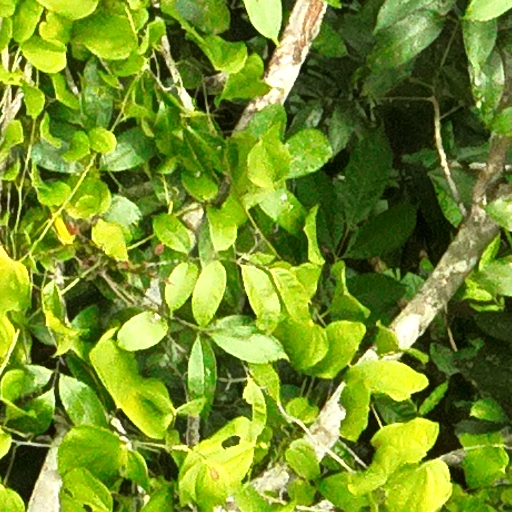
Species: Protium stevensonii
GBIF accepted scientific name: Tetragastris panamensis
Crown area (m\u00b2): 53.21